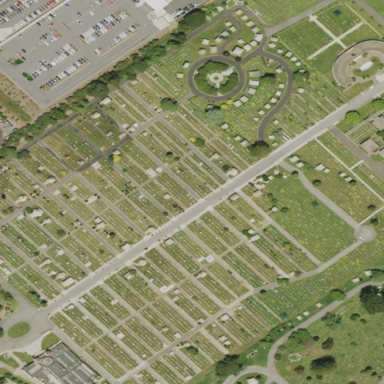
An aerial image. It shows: Cemetery.